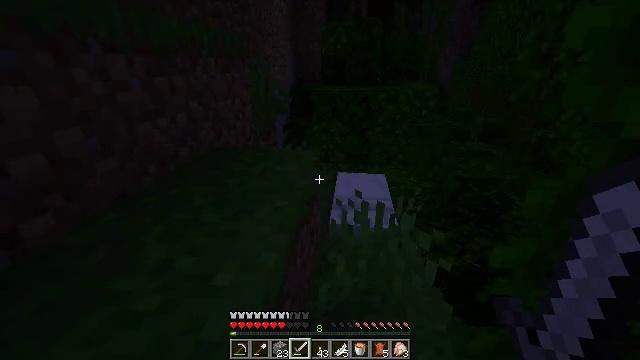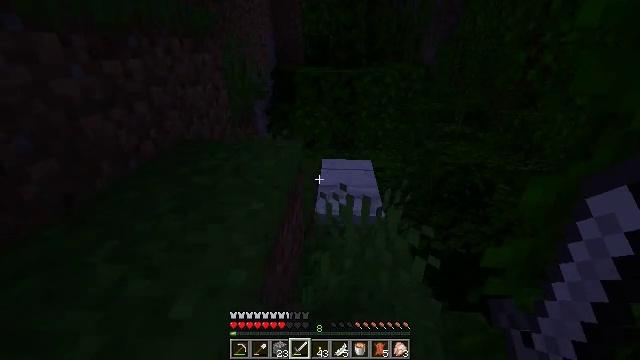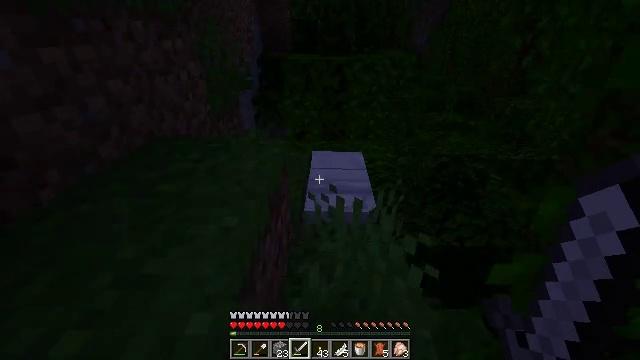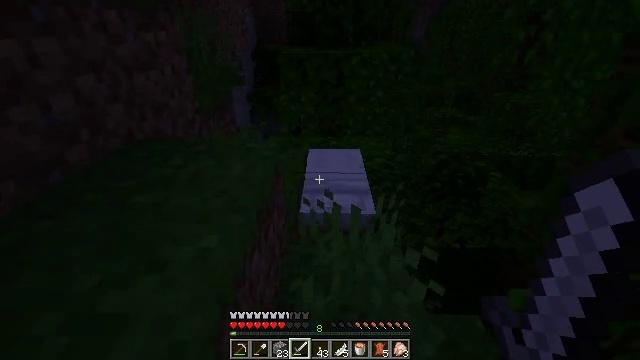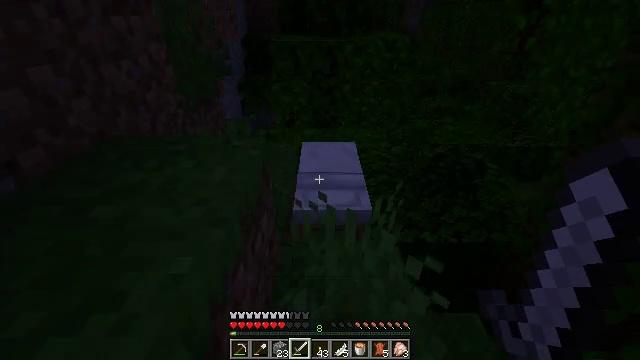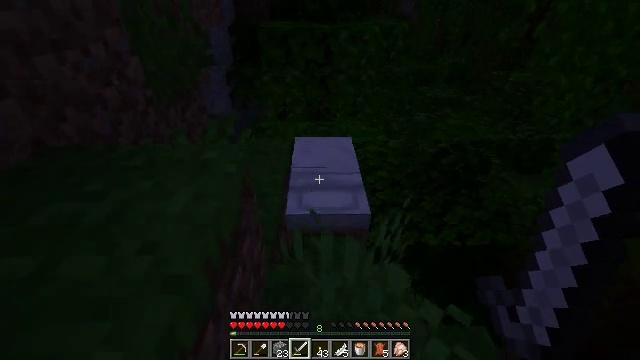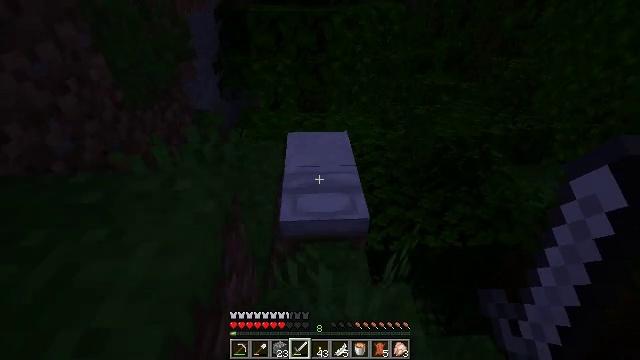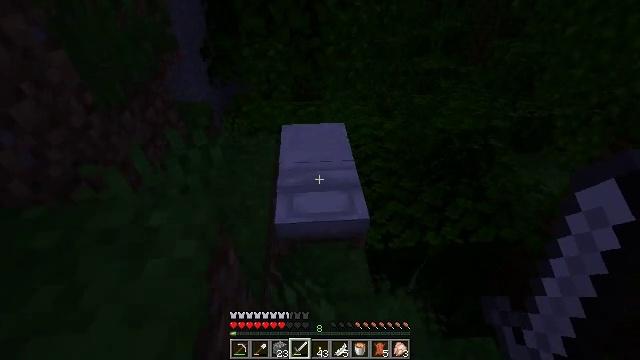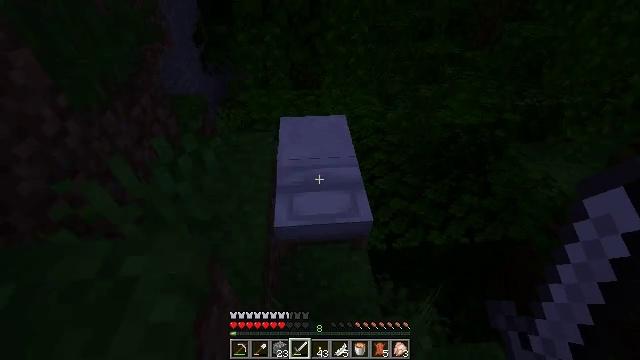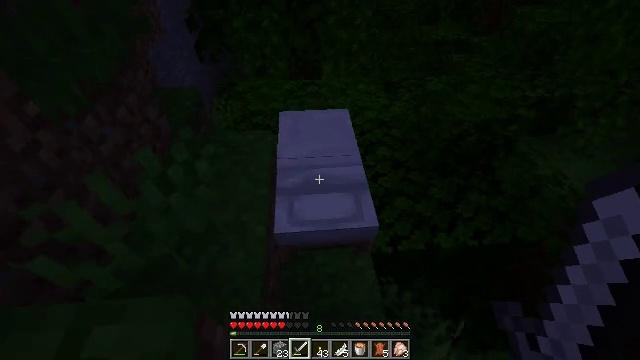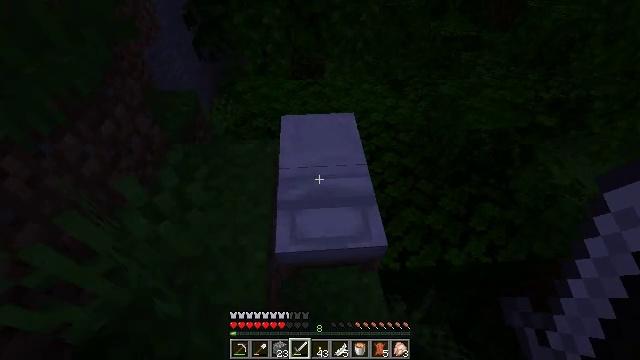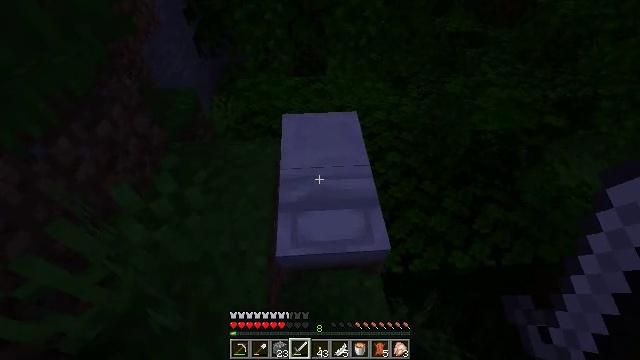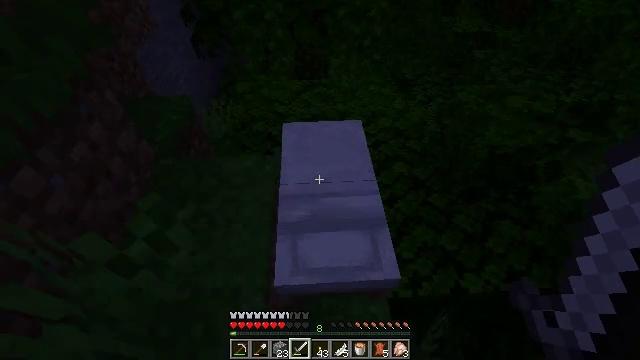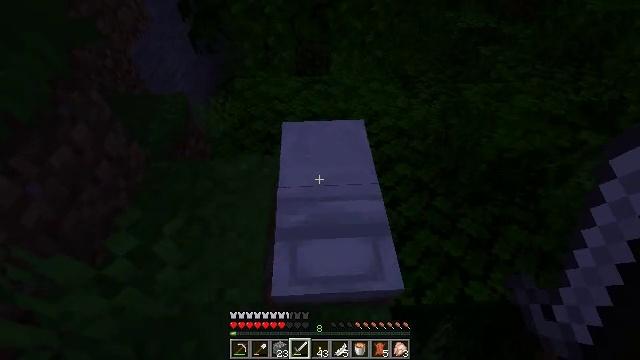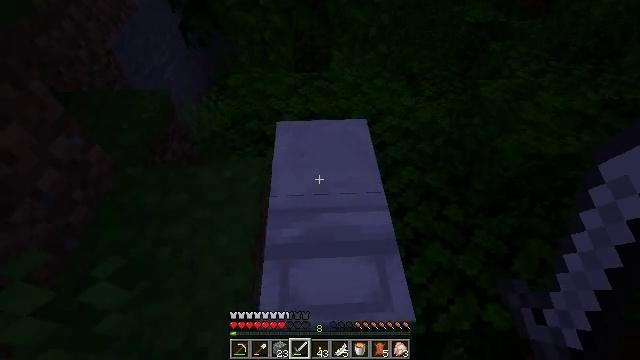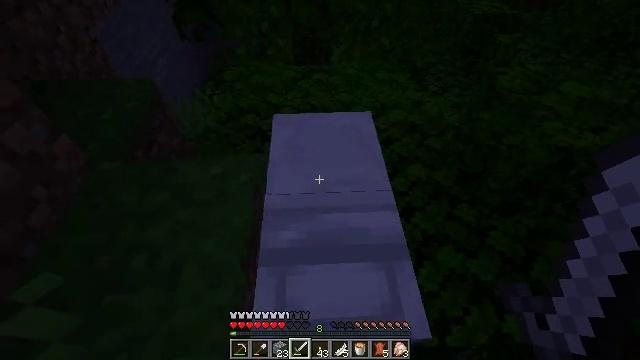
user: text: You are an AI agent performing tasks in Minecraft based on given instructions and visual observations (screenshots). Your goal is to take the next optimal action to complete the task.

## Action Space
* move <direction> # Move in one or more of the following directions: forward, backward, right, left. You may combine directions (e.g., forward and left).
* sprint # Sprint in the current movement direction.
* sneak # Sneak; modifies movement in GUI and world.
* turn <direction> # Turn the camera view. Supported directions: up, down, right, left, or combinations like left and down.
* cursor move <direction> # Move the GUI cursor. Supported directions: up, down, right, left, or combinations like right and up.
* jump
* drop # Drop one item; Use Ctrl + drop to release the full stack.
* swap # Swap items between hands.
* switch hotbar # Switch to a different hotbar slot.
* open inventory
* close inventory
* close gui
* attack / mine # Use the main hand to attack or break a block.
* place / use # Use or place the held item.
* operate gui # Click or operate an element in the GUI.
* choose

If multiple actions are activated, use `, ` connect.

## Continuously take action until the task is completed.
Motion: motion action
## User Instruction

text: Remove the white bed from its place.
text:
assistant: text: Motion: move forward, turn right and down
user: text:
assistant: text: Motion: move forward, turn right and down
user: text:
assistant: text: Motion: move forward, turn down
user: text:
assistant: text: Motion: move forward, turn right and down
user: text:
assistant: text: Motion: move forward, turn right and down
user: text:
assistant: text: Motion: move forward, turn right and down
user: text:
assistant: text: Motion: move forward, turn right and down
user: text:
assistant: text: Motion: move forward, turn down
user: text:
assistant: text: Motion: move forward, turn down
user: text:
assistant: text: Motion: move forward, turn down
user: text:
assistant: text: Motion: move forward
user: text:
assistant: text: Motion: move forward
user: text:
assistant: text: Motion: move forward, use / place
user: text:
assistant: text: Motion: use / place
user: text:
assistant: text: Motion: use / place
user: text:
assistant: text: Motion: no_op
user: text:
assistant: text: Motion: no_op
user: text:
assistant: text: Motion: no_op
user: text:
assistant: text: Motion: no_op
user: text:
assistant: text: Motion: open gui
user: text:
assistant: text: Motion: no_op
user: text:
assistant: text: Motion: no_op
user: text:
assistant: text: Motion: no_op
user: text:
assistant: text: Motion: no_op
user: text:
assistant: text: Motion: no_op
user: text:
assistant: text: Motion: no_op
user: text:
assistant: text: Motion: no_op
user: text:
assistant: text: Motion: no_op
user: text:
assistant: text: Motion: no_op
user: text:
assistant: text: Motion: no_op